Chest X-ray. View position: AP
Patient age: 25
Patient sex: M
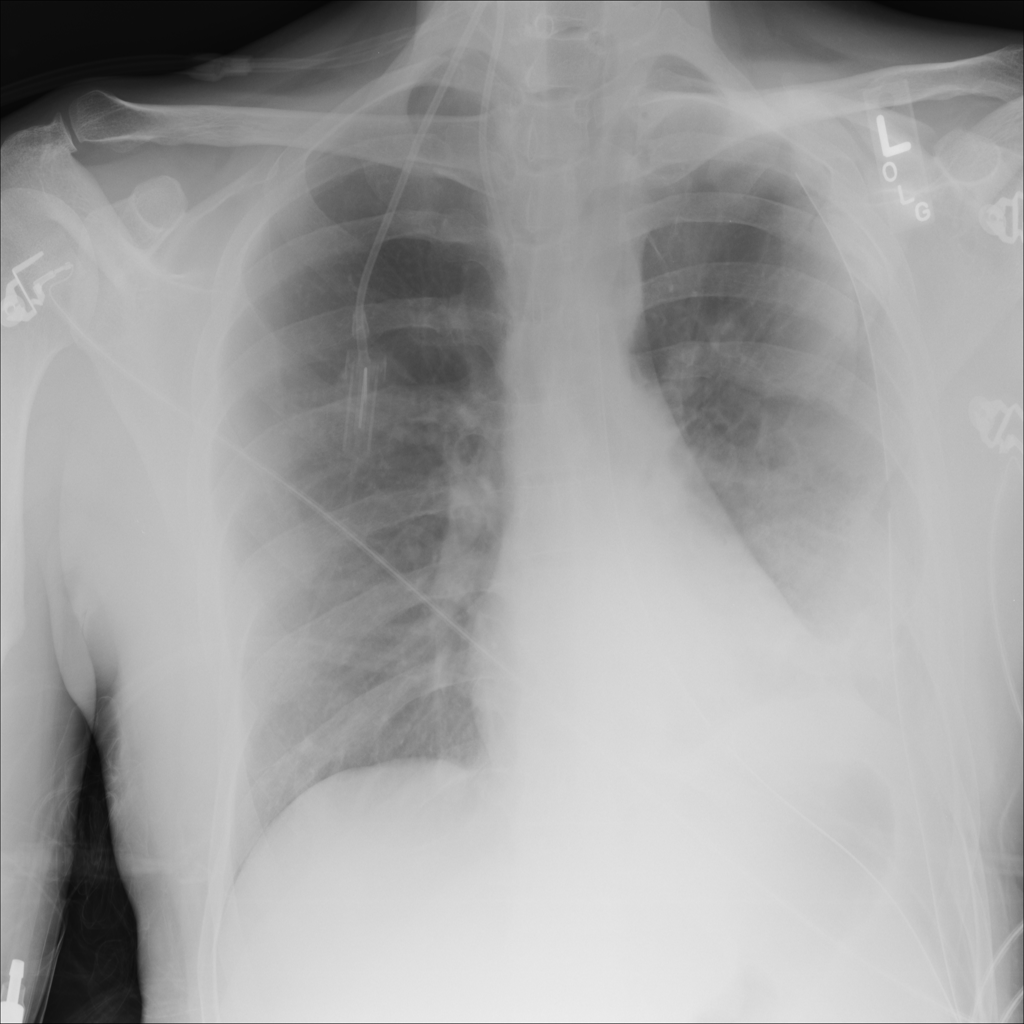
Finding: Pneumothorax